Question: I would like to know what are the codes for having text that will change according to the selected value in the dropdown menu.

I know the codes for creating the dropdown with the numbers value:
'<select><option value="1">1</option><option value="2">2</option><option value="3">3</option><option value="4">4</option><option value="5">5</option></select>''
But I don't know how to make the selection of different value to display content that will change accordingly. Can you provide me some support? I'm working with
<URL>
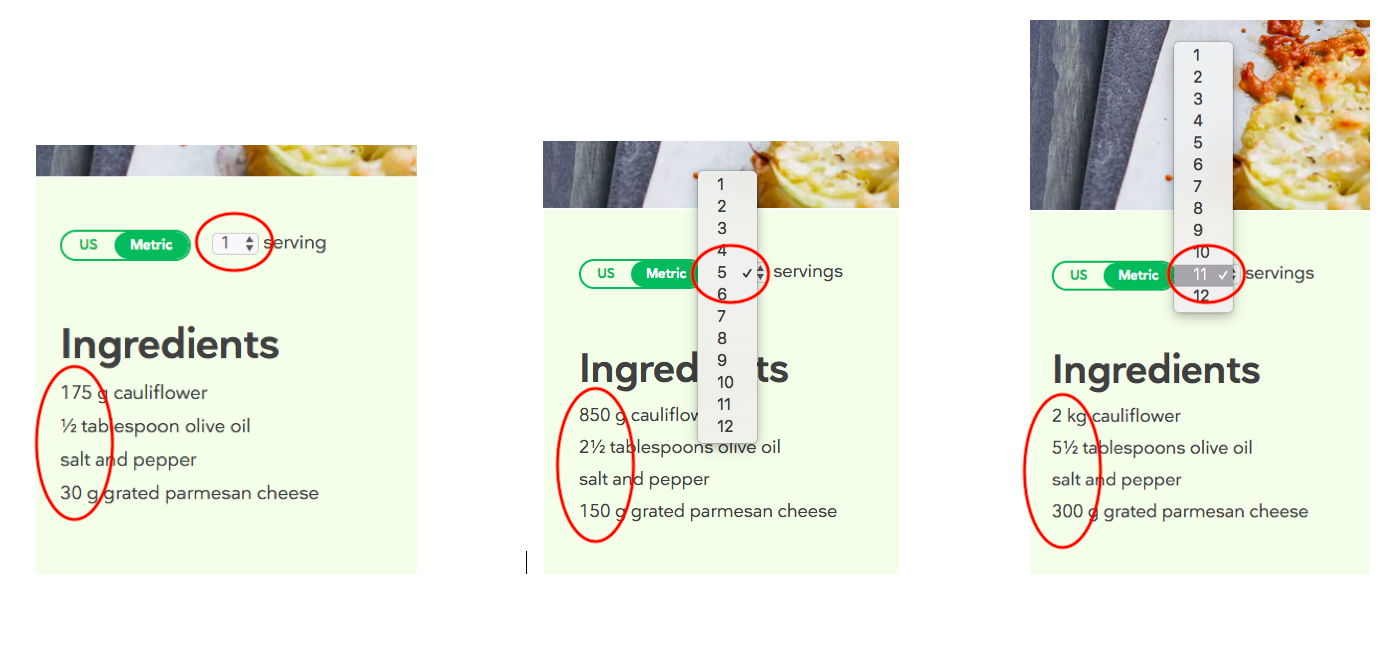
Answer: This May help you
'''
<!DOCTYPE html>
<html>
<head>
<title>Page Title</title>
</head>
<body>
<select><option value="1">1</option><option value="2">2</option><option value="3">3</option><option value="4">4</option></select>'
<p id="ele1">foo</p>
<script>
var select = document.getElementsByTagName('select')[0];
var ele1 = document.getElementById('ele1');
select.addEventListener('change',function(e){
//alert(this.value);
if(this.value=='2'){
ele1.innerHTML="bar"
}else if(this.value=='3'){
ele1.innerHTML="foo bar"
}else if(this.value=='4'){
ele1.innerHTML="foo bar foo bar"
}
})
</script>
</body>
</html>
'''